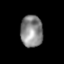
Tissue: lung
Cell type: Myeloid cells
Senescence score: 0.8806
Nuclear area (px): 698
Mean DAPI intensity: 135.701